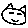
Label: cat